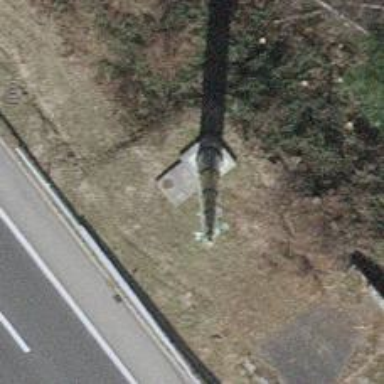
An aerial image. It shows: Communication tower.